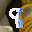
Label: 8